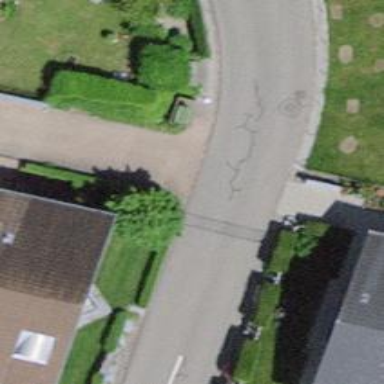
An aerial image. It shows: Footway made of paving stones.